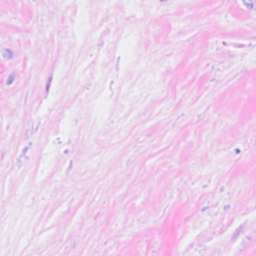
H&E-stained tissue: Breast